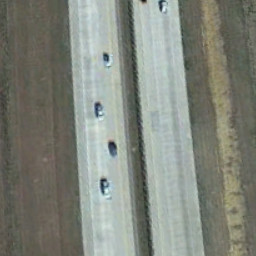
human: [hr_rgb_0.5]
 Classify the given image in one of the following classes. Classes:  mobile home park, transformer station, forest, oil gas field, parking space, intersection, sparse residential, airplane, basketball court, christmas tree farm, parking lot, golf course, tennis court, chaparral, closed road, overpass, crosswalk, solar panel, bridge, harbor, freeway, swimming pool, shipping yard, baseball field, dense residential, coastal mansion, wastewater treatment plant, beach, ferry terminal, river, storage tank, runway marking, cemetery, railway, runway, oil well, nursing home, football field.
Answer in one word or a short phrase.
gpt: freeway